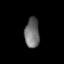
Tissue: lung
Cell type: Fibroblasts
Senescence score: 0.6528
Nuclear area (px): 426
Mean DAPI intensity: 110.399